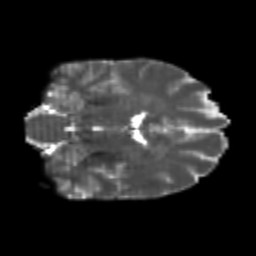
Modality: T2w
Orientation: coronal
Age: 25
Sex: male
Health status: healthy
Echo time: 0.074 s